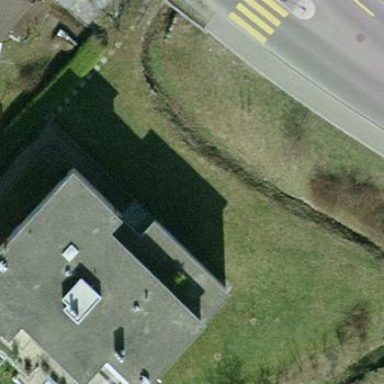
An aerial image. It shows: Building with apartments and flat roof.